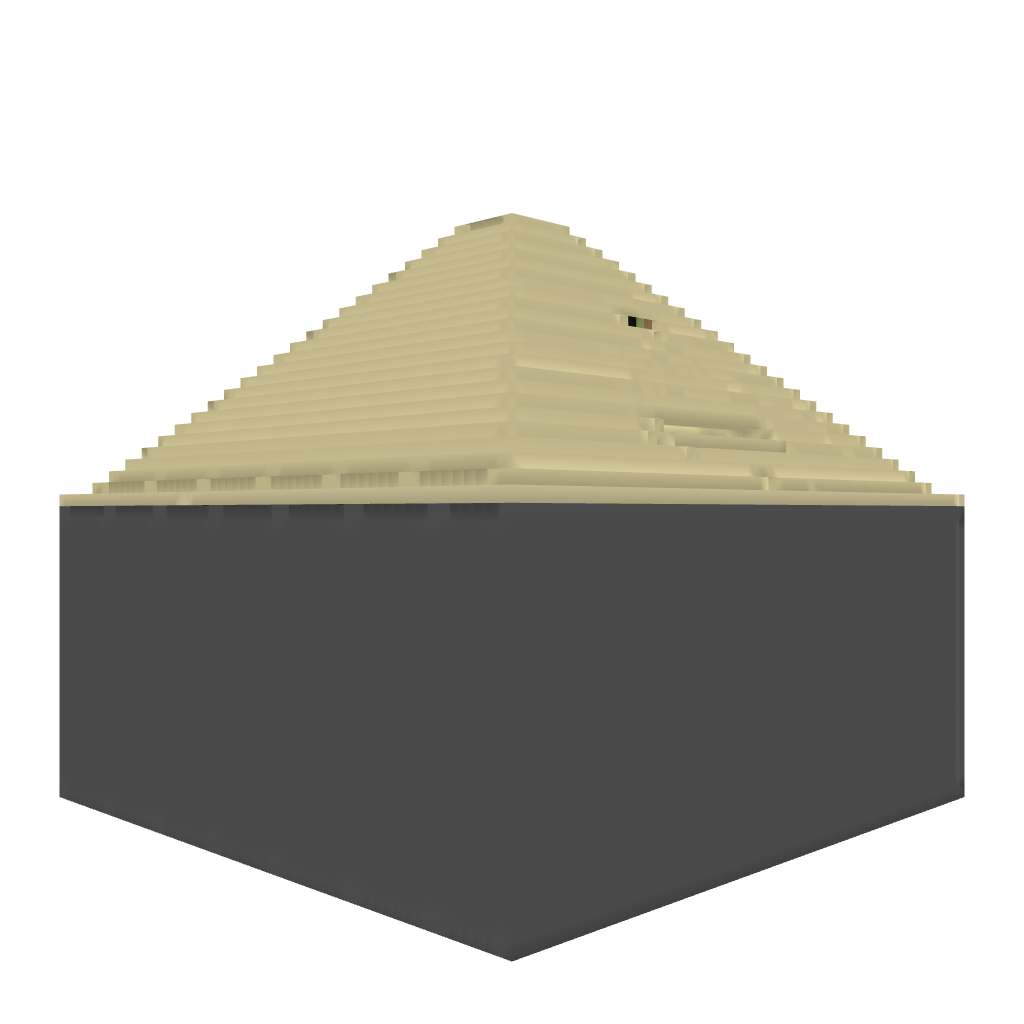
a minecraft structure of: Pyramid Adventure